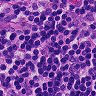
Metastatic tissue present: no